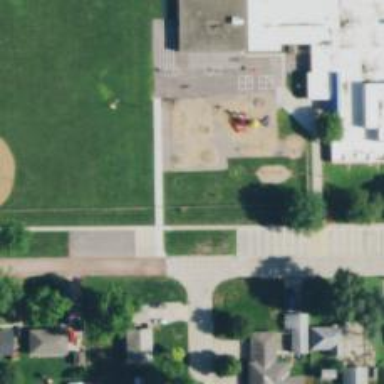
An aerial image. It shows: School.